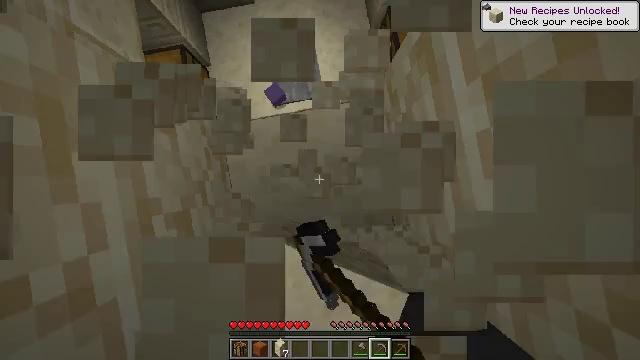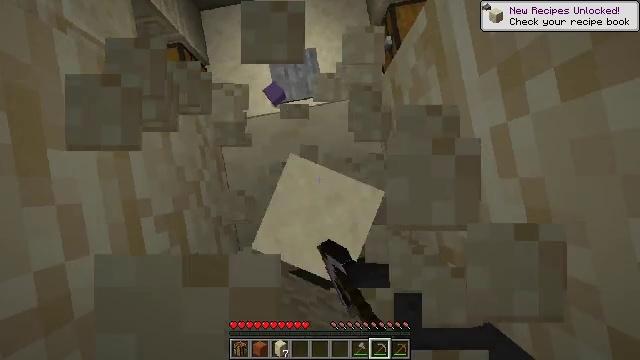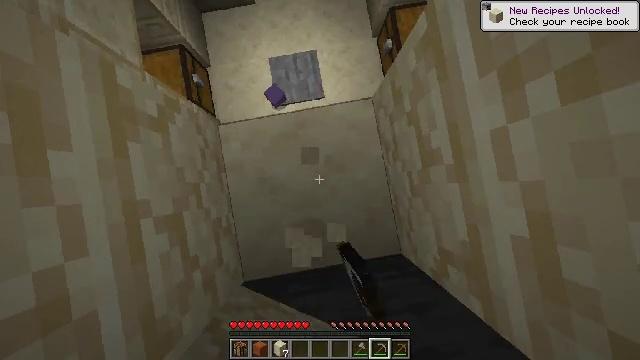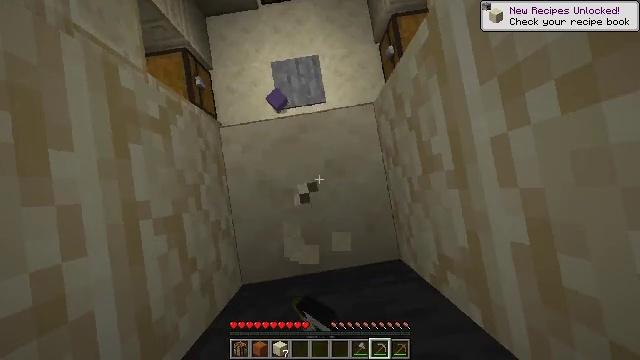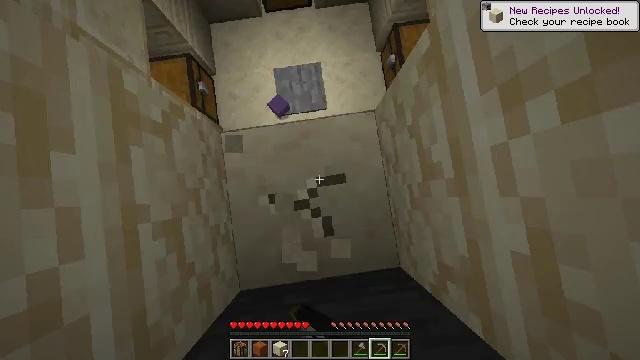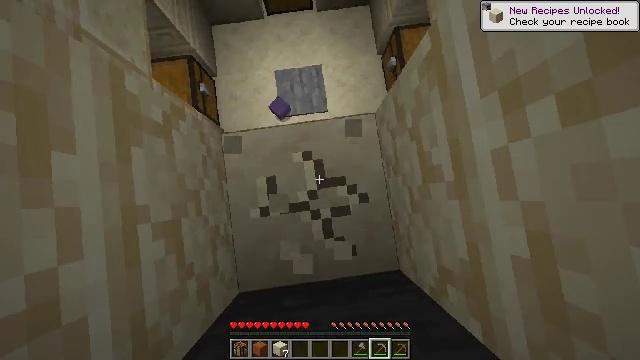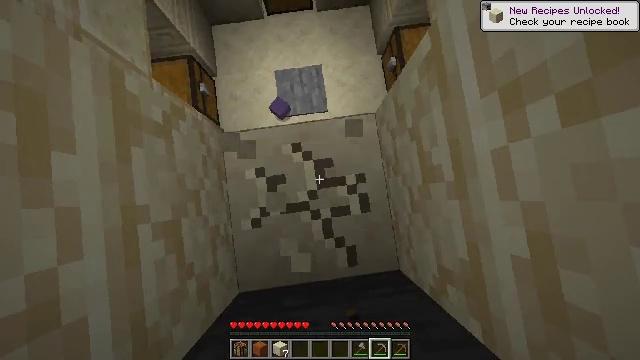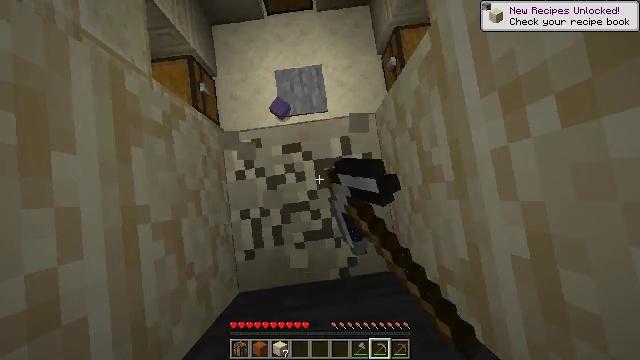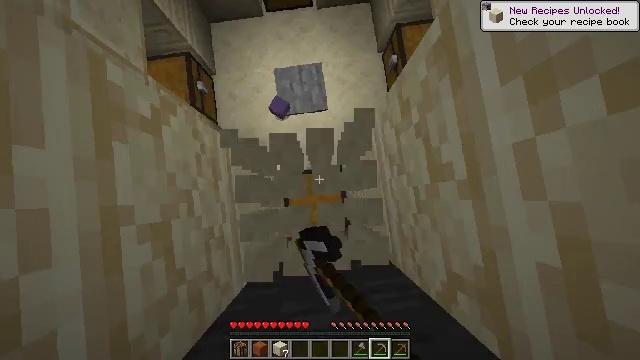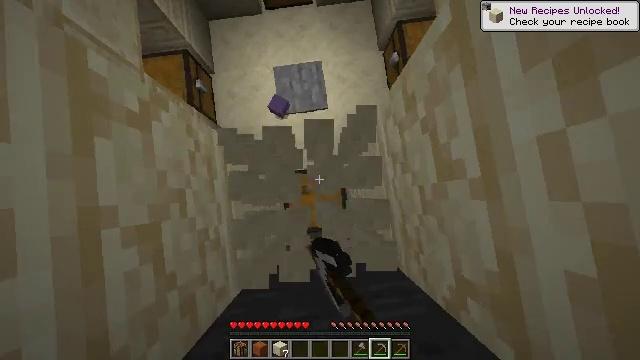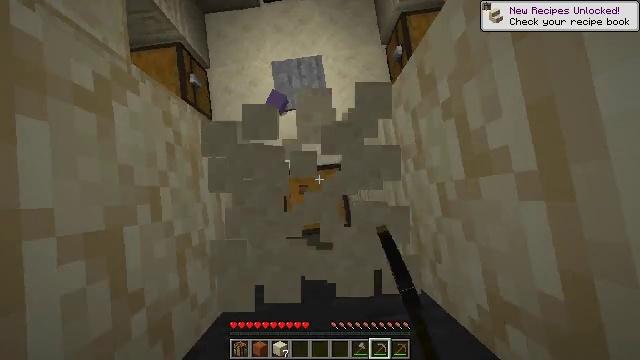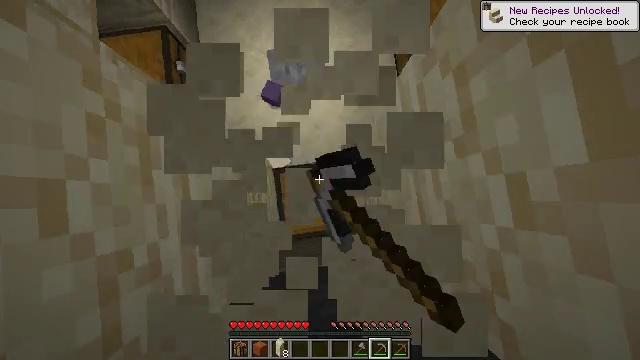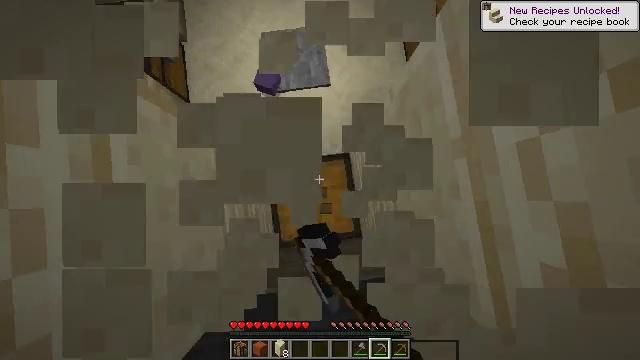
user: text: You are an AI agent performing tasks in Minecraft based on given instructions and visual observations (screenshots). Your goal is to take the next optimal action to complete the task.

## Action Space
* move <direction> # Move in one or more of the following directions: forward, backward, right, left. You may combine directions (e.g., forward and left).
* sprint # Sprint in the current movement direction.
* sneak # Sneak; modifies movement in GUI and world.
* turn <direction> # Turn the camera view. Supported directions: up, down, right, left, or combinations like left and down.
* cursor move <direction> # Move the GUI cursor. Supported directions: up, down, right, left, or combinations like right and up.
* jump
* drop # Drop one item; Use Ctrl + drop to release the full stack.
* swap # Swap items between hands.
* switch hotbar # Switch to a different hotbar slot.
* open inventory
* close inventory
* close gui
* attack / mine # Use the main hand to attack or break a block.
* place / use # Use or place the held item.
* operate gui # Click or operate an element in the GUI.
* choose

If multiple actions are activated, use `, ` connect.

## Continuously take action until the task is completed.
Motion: motion action
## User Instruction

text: Mine the cut sandstone.
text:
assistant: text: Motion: attack / mine
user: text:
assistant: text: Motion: attack / mine
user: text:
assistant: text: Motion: attack / mine
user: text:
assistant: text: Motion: turn up, attack / mine
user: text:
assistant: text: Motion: attack / mine
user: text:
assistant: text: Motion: attack / mine
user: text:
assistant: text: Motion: attack / mine
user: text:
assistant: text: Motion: attack / mine
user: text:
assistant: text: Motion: attack / mine
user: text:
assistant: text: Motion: attack / mine
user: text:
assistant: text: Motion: attack / mine
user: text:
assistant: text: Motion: attack / mine
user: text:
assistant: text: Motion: attack / mine